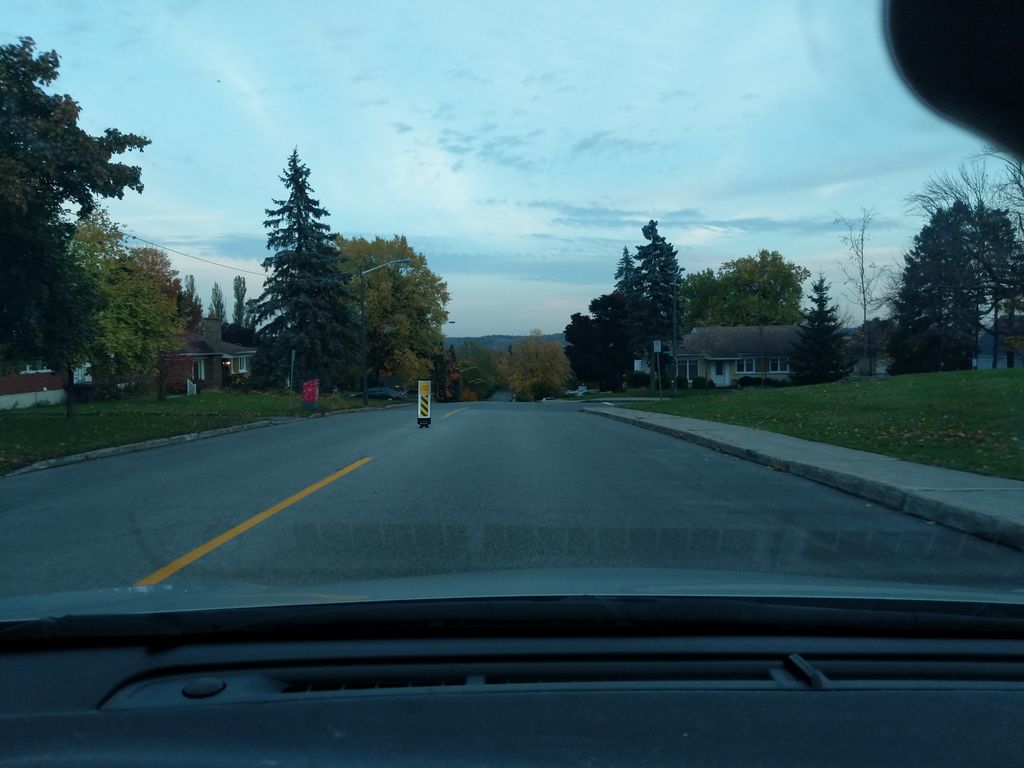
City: quebec_city